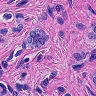
Metastatic tissue present: yes